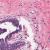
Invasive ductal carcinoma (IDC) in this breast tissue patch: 0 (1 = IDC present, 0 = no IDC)